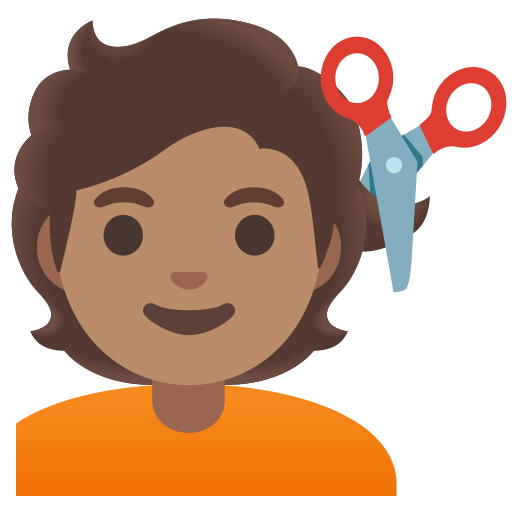
Emoji: 💇🏽